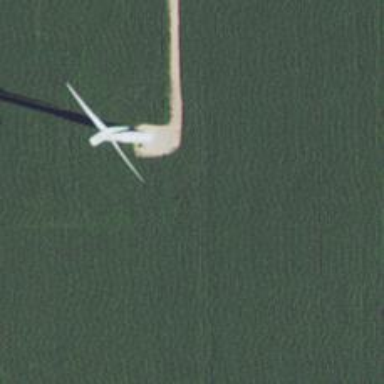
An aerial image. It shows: Wind power generator utilizing wind turbines.